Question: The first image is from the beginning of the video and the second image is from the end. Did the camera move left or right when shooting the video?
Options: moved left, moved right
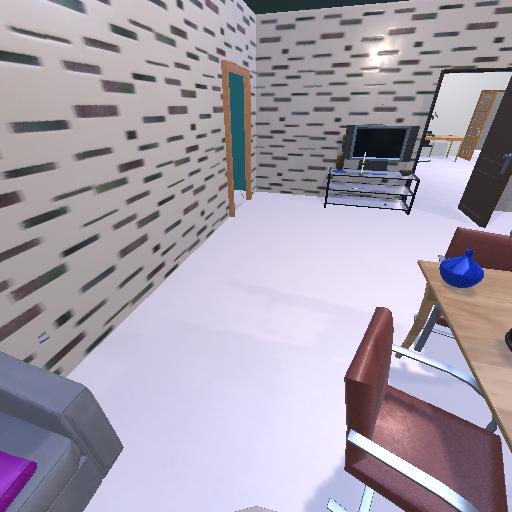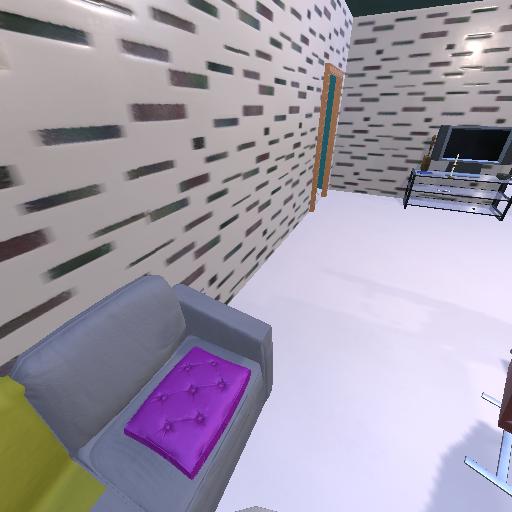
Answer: moved left